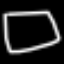
Label: square